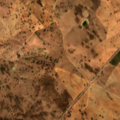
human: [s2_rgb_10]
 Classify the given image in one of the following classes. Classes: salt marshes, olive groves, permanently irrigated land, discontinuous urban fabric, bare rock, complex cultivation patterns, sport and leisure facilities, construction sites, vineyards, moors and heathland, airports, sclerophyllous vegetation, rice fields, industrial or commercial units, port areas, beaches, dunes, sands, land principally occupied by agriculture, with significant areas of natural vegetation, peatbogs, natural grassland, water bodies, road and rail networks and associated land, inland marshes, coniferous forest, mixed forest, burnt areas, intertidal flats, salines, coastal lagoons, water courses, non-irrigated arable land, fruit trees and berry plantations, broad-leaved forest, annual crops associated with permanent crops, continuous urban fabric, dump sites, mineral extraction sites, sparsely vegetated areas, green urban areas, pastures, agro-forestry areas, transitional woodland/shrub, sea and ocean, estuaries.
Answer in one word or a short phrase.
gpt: pastures, agro-forestry areas, transitional woodland/shrub